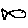
Label: fish